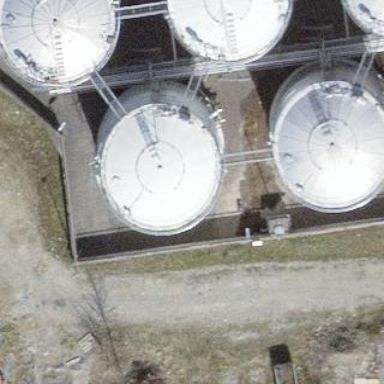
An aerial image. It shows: Building with storage tank.